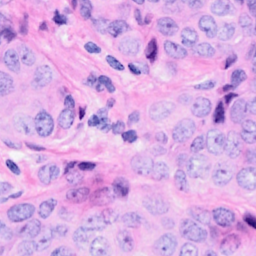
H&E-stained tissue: Breast